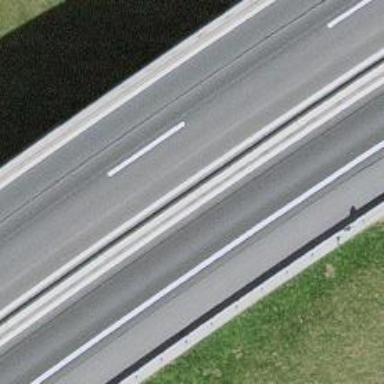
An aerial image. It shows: Trunk highway bridge.